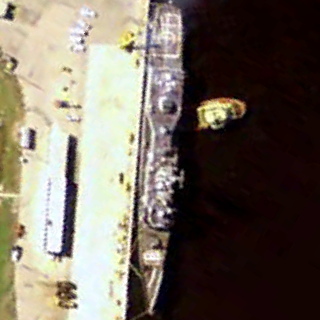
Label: cruiser